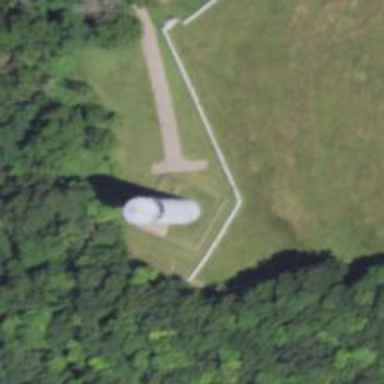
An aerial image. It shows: Water tower that is man-made.